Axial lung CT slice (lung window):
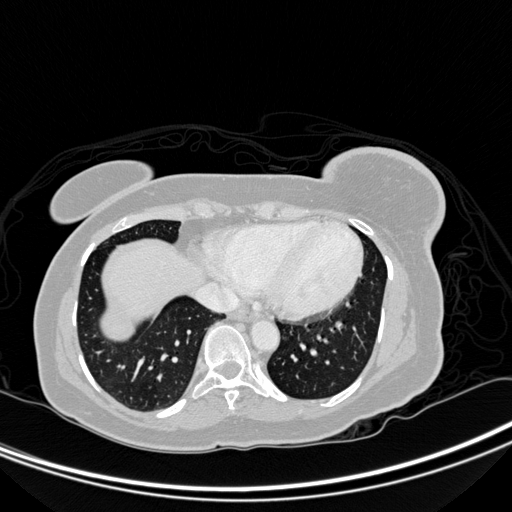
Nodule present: no